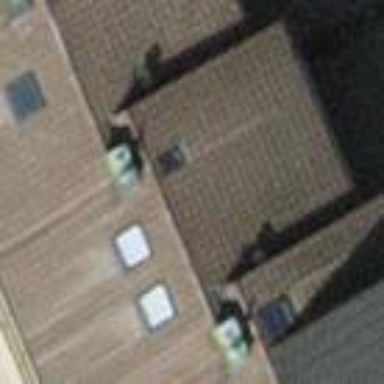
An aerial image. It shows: Terrace building.